Question: I've got a simple UIWebView loading an NSURLRequest every time a button is clicked. Using Instruments and analyzing heapshots, I'm noticing that my heap is continuously growing. However, none of the objects seem to be my own, as they are all < non-object > WebCore glyph stuff.
I'm seeing an increase of roughly 40kB heap growth each time the UIWebView is allocated/deallocated, even after 10+ heap shots.
Why do these objects still exist in memory, and what can I do about it?

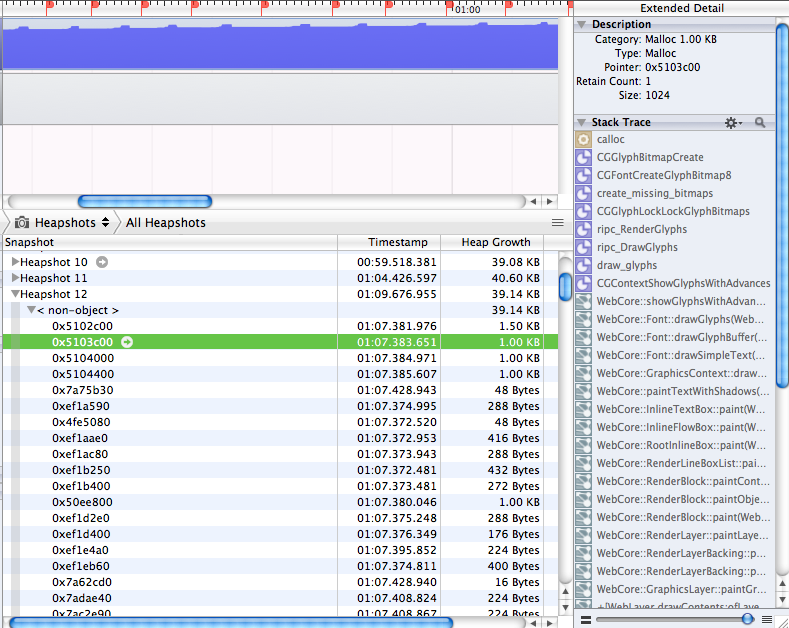
Answer: I did not manage to not make the heap stop from growing for each successive '-loadRequest:'. However, I did notice a drastic decrease in live bytes later on, suggesting that the allocated bytes are cleared out eventually.